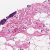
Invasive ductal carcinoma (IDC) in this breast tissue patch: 0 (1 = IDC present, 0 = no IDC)